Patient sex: F
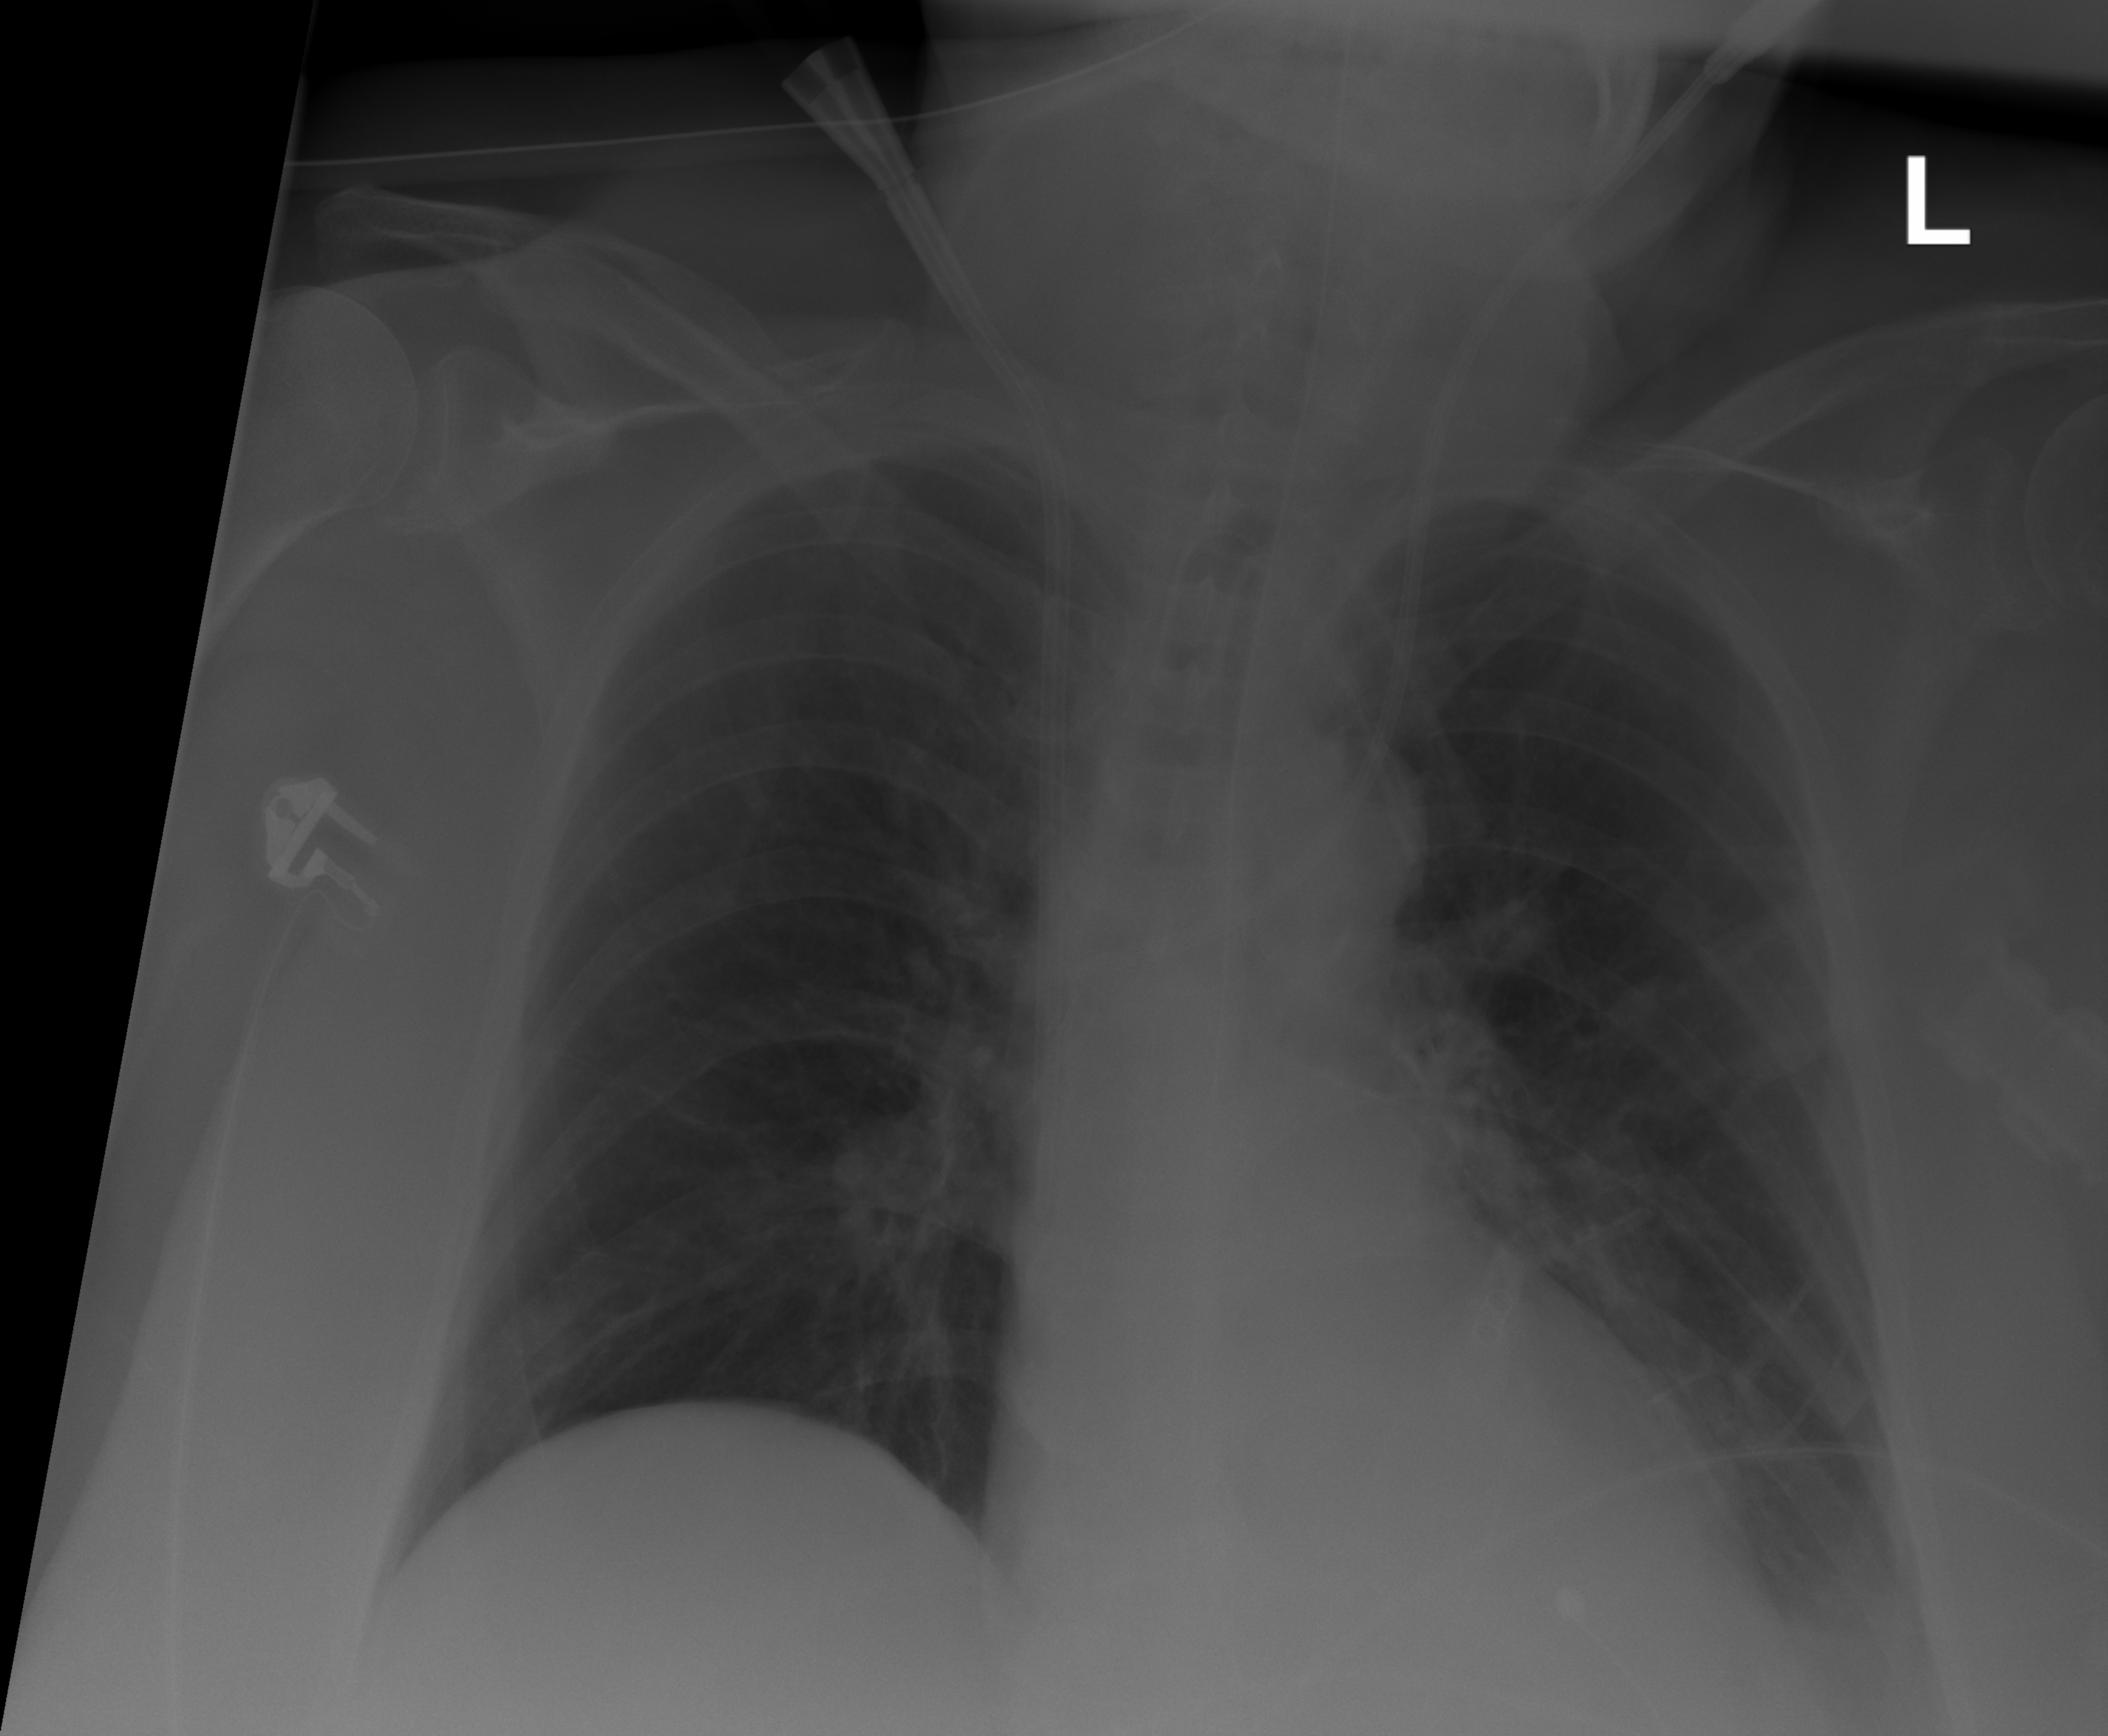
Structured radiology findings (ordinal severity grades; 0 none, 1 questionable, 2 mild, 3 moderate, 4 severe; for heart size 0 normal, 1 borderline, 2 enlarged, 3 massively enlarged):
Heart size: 2
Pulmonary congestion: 0
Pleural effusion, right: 0
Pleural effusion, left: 1
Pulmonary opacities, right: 0
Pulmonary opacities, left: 0
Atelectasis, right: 0
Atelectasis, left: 1